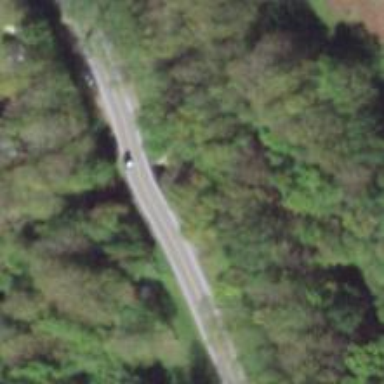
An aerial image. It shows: Bridge supported by abutments.